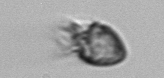
Label: Ciliophora